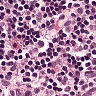
Metastatic tissue present: no